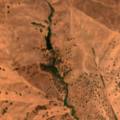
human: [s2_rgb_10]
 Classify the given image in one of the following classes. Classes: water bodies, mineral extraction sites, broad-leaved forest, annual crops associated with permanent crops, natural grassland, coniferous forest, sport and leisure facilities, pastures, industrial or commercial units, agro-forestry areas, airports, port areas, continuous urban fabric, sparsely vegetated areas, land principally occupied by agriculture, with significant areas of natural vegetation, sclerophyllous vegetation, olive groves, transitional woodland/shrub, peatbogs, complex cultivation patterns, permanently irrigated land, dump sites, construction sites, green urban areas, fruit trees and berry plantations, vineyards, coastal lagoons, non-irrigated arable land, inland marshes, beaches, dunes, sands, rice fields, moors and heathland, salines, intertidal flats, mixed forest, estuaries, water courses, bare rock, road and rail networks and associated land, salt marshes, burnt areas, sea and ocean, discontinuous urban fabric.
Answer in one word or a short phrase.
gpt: non-irrigated arable land, agro-forestry areas